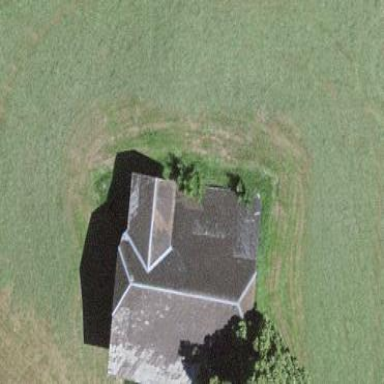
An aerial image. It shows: Rural barn.